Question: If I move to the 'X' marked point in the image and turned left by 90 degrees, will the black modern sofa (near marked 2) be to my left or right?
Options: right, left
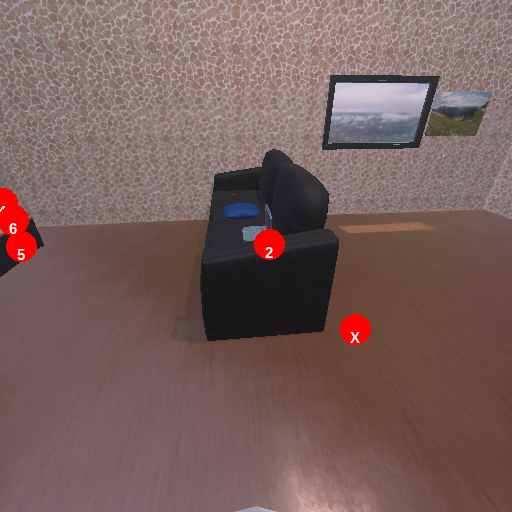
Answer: right